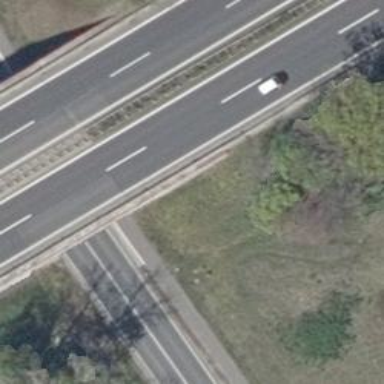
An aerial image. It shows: Asphalt bridge on motorway.